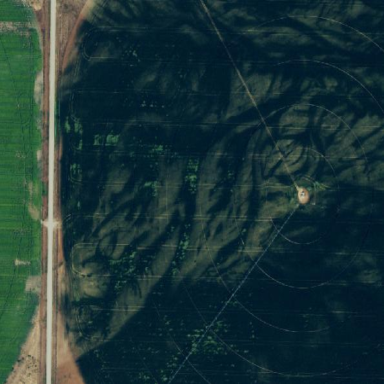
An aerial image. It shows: Farmland with pivot irrigation system.